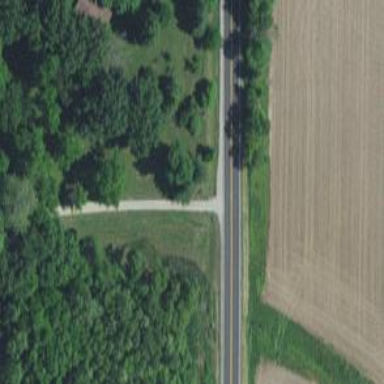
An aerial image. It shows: Driveway.